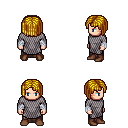
a pixel art fantasy rpg character, male body template, human, light skin, chain mail, robe skirt, blonde pageboy hairstyle, white cloth bandages, brown shoes, four views (front, back, left, right), 2x2 character sprite sheet, small pixel art, hard edges, no anti-aliasing